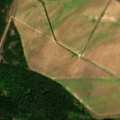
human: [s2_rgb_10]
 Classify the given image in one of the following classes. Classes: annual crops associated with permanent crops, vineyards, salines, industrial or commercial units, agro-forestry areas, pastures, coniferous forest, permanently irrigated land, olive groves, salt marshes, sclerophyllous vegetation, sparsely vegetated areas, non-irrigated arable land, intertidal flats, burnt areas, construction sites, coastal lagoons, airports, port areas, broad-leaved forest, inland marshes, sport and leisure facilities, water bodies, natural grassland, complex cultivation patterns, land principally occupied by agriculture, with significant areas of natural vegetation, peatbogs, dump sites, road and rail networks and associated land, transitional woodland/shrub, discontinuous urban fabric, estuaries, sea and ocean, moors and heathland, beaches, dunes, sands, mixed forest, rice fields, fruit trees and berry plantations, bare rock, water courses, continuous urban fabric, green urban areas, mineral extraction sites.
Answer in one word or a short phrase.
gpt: non-irrigated arable land, broad-leaved forest, transitional woodland/shrub